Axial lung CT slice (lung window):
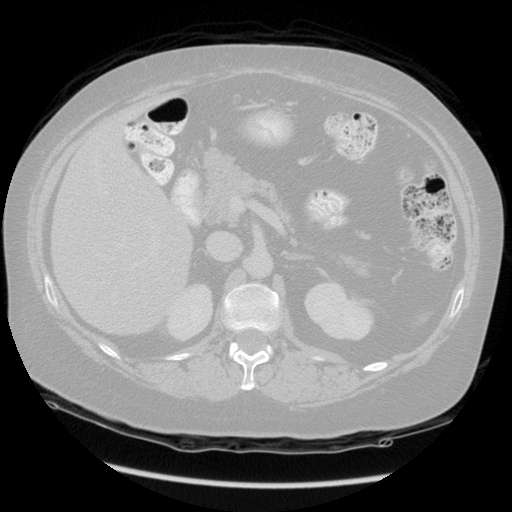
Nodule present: no